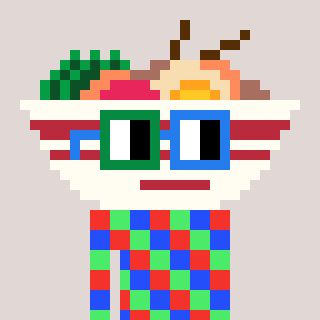
a pixel art character with square green and blue glasses, a noodles-shaped head and a teal-colored body on a warm background